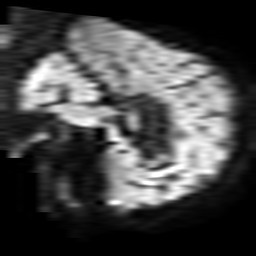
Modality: TRACE
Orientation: sagittal
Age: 75
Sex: male
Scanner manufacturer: philips
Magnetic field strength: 3 T
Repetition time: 3.344 s
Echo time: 0.076 s